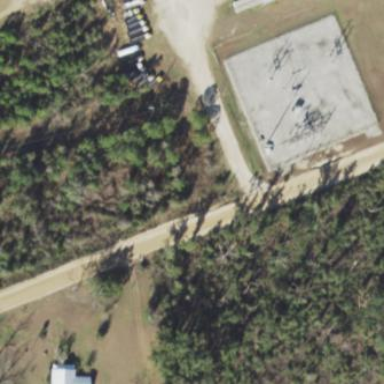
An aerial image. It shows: Distribution level power substation surrounded by fence.